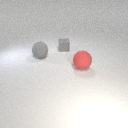
small gray rubber cube behind large gray rubber sphere